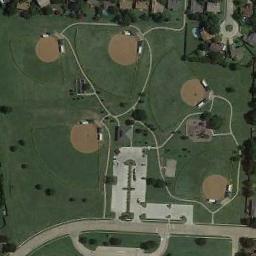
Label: baseball_diamond